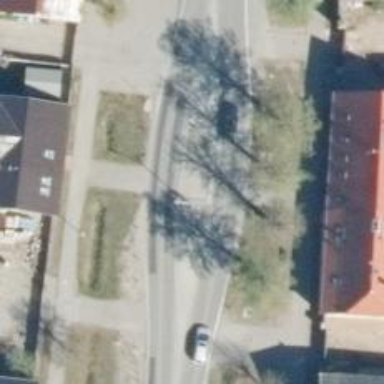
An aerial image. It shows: Traffic calming island.